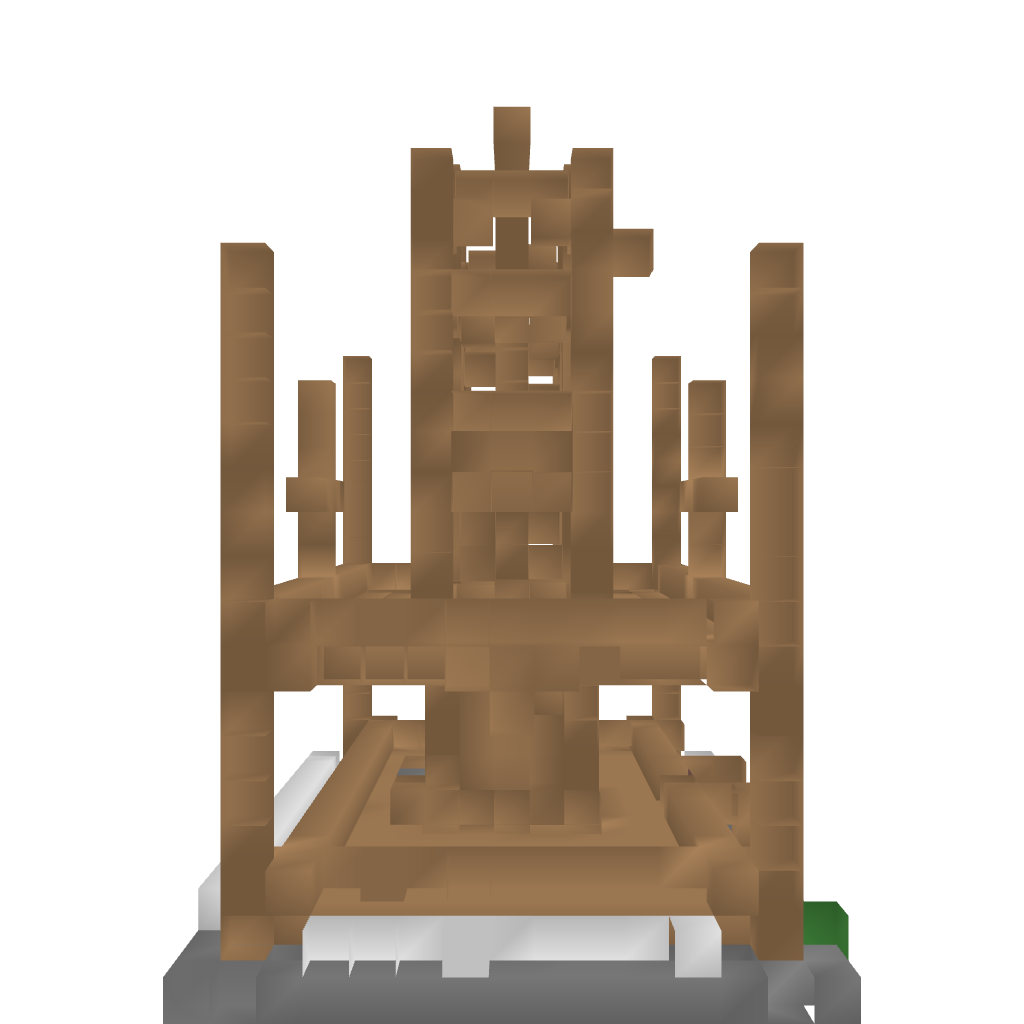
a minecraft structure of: Spiral Stair Wooden House bad low quality